Question: this code has to color the J1 cell by a given rgb.
'''
row_number_excel = 1;
representative_red = 205;
representative_green = 211;
representative_blue = 201;
headers = {'J'};
rgb = [representative_red representative_green representative_blue]; %# if you have 0 to 1 values multiply by 255 and round
clr = rgb * [1 256 256^2]'; %# convert to long number Excel understands
pwd = 'D:\grapes\main';
e = actxserver ('Excel.Application'); % open Activex server
filename = fullfile(pwd,'example.xls'); %# full path required
if exist(filename,'file')
ewb = e.Workbooks.Open(filename); %# open the file
else
error('File does not exist.') %# or create a new file
end
esh = ewb.ActiveSheet;
for c = 1:row_number_excel
str = num2str(row_number_excel);
esh.Range(strcat(headers{1},str)).Interior.Color = clr;
end
ewb.Save
ewb.Close(false)
e.Quit
'''
I tried to run this code, but the cell was colored by a different color than the given rgb. When I ran the code in the second time, a file was created in my directory, named: "2E60F720". its type is 'file'. Then the program ran and ran and wasn't stopped till I stopped 'EXCEL.EXE' by the task manager. After that the matlab wrote me this:
'''
"??? Error: The remote procedure call failed.
Error in ==> test1 at 212 ewb.
Close(false);"
'''
can someone help me please?
I captured the screen. in the left side, the program is still running, in the right side, this is my directory. I marked the file that was created.

thanks!
the solution that solved my question is:
'''
row_number_excel = 1;
representative_red = 205;
representative_green = 211;
representative_blue = 201;
headers = {'J'};
rgb = [representative_red representative_green representative_blue]; %# if you have 0 to 1 values multiply by 255 and round
clr = rgb * [1 256 256^2]'; %# convert to long number Excel understands
pwd = 'D:\grapes\main';
e = actxserver ('Excel.Application'); % open Activex server
filename = fullfile(pwd,'example.xls'); %# full path required
if exist(filename,'file')
ewb = e.Workbooks.Open(filename); %# open the file
else
error('File does not exist.') %# or create a new file
end
esh = ewb.ActiveSheet;
for c = 1:row_number_excel
str = num2str(row_number_excel);
esh.Range(strcat(headers{1},str)).Interior.Color = clr;
end
xlWorkbookDefault = 51; %# it's the Excel constant, not sure how to pass it other way
ewb.SaveAs(fullfile(pwd,'example2'), xlWorkbookDefault)
ewb.Close(false)
e.Quit
'''
thanks to @yuk!
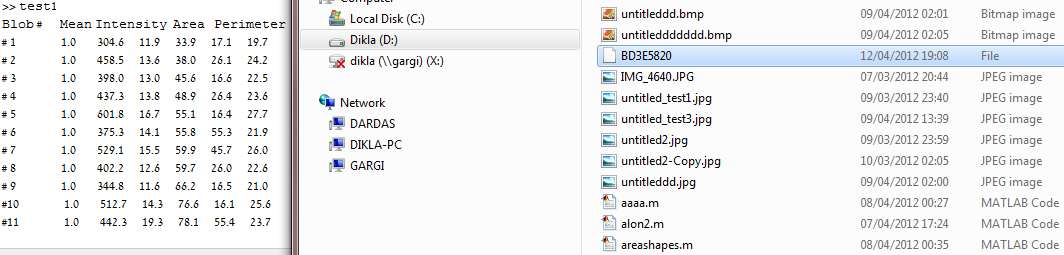
Answer: The trouble line is saving the file with 'ewb.Save'.
Your file is actually in the old format (excel 2003), not sure if it's support true RGB colors, it might be the reason.
I'd recommend to save the file with a new name and the latest format. Put this as the last lines:
'''
xlWorkbookDefault = 51; %# it's the Excel constant, not sure how to pass it other way
ewb.SaveAs(fullfile(pwd,'example2'), xlWorkbookDefault)
ewb.Close(false)
e.Quit
'''